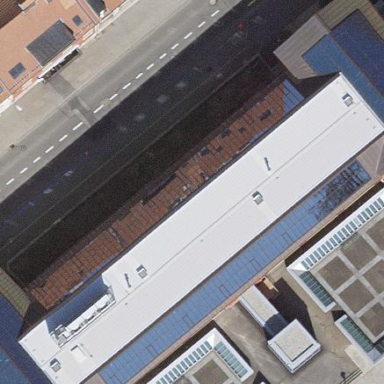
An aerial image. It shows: Museum housed in building.